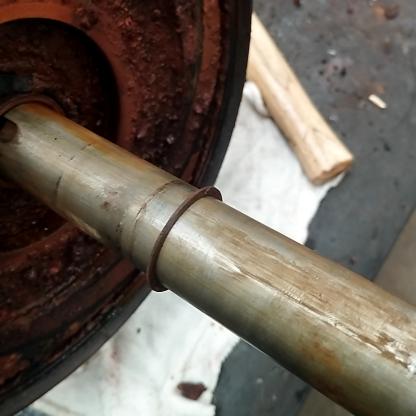
Klasa: inne